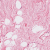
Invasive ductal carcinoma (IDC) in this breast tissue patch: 0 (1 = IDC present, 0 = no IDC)